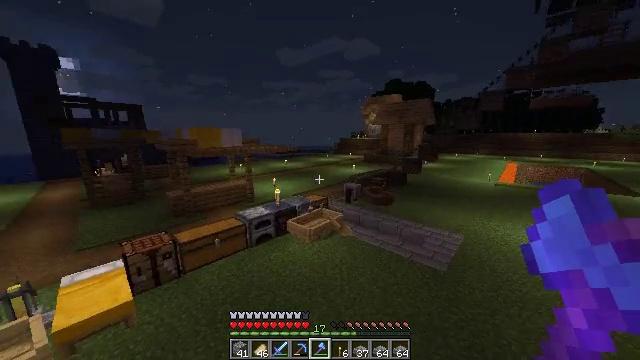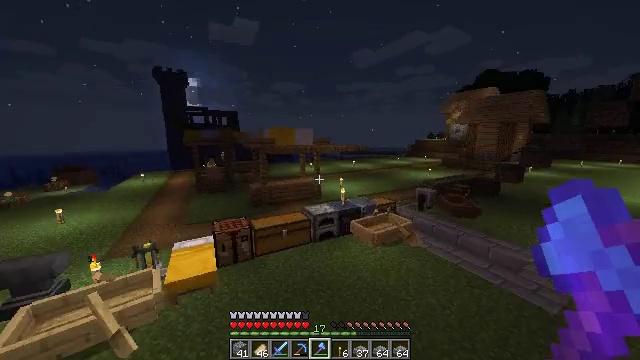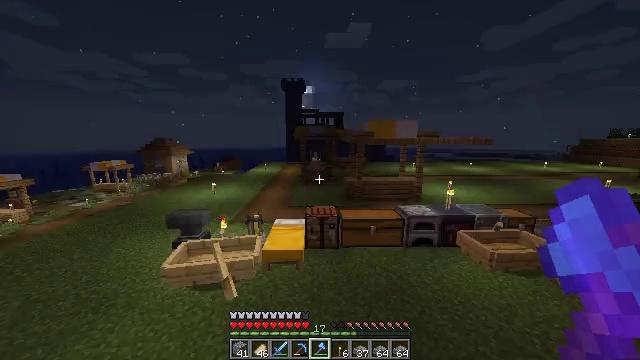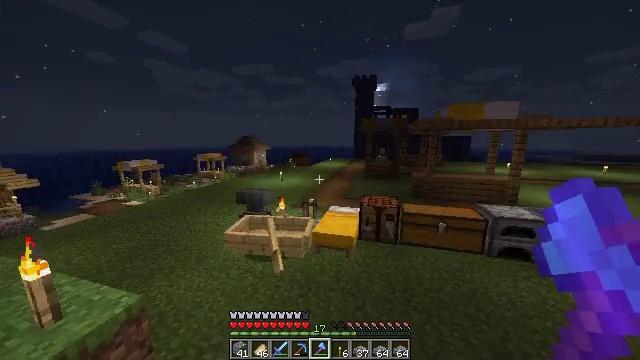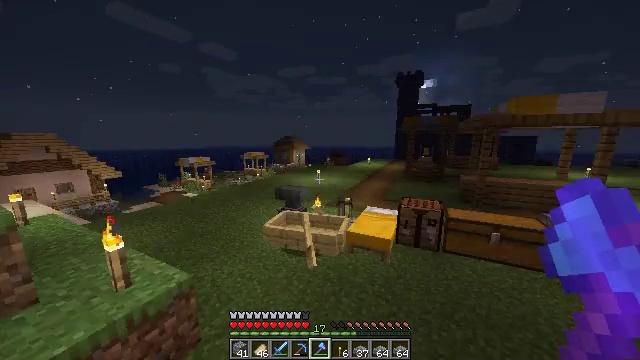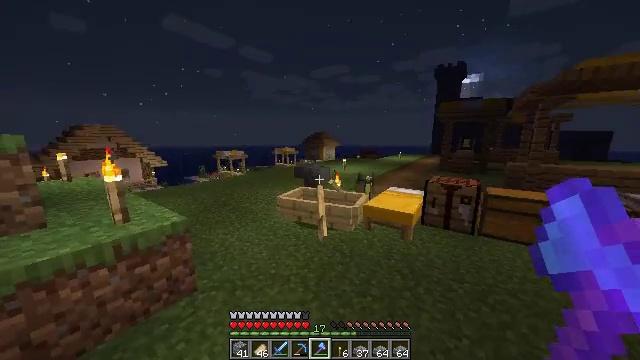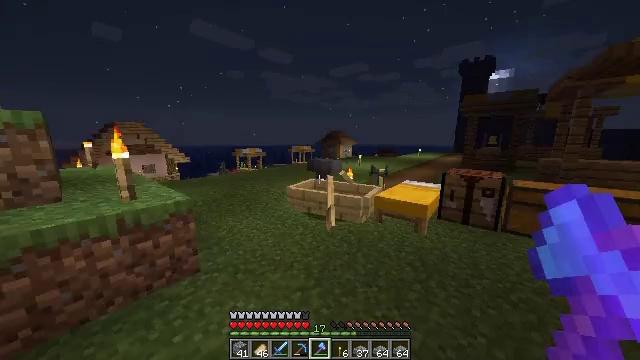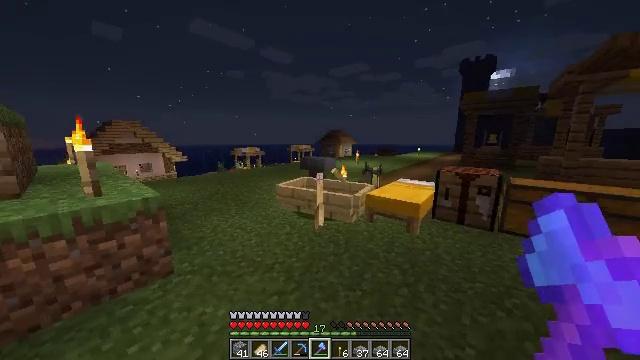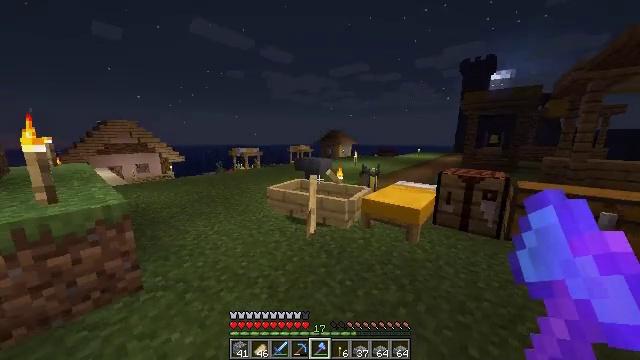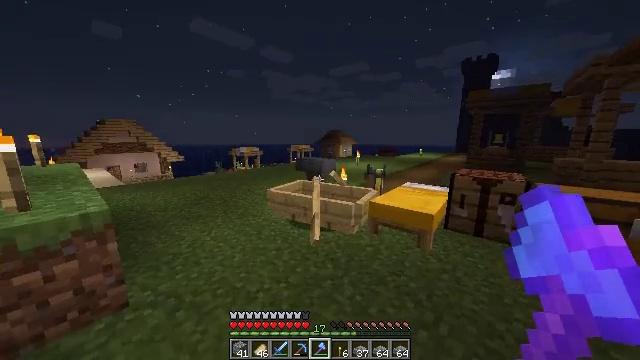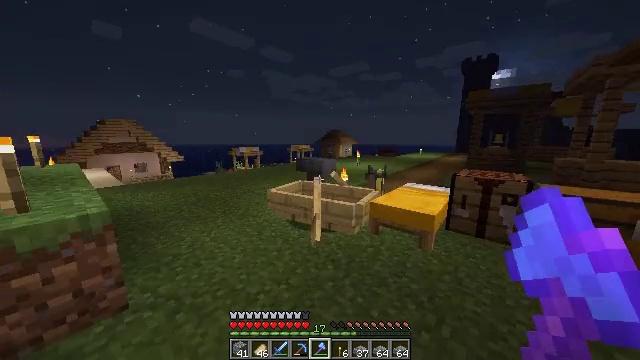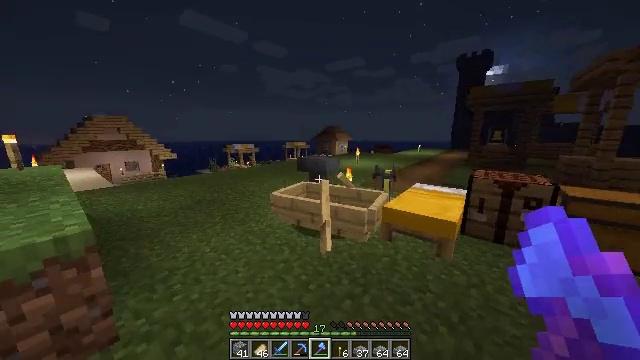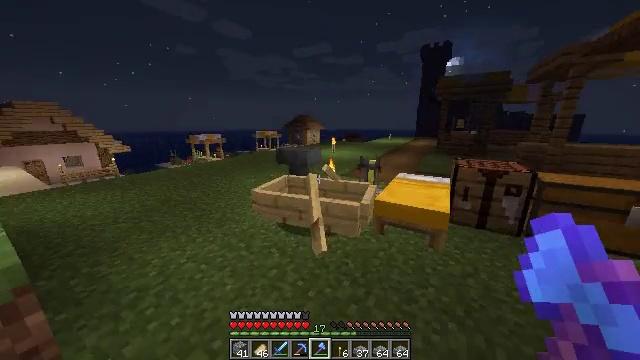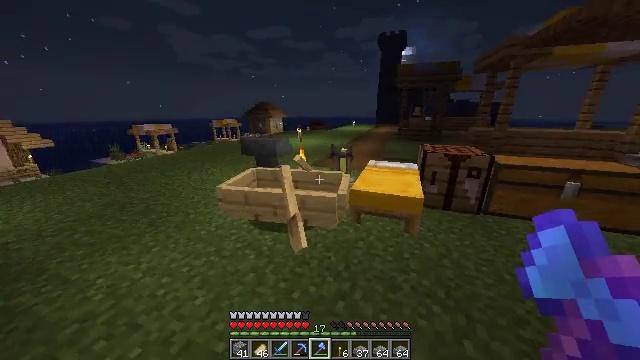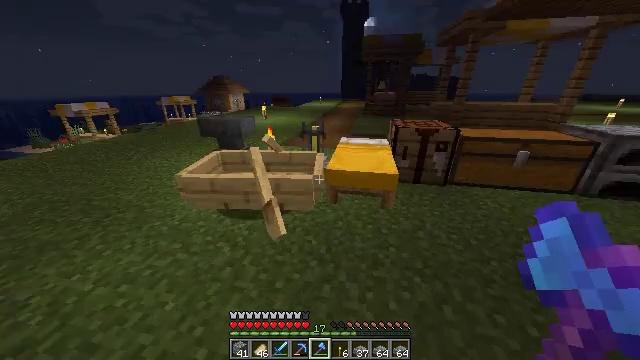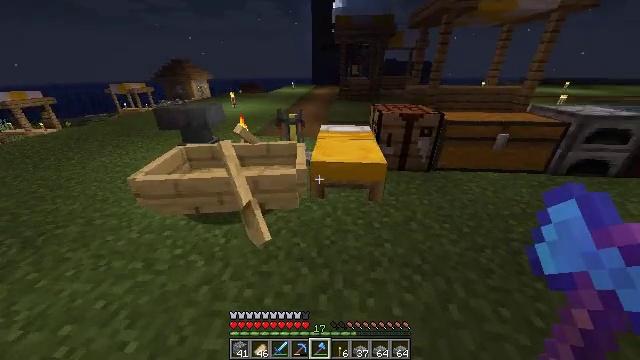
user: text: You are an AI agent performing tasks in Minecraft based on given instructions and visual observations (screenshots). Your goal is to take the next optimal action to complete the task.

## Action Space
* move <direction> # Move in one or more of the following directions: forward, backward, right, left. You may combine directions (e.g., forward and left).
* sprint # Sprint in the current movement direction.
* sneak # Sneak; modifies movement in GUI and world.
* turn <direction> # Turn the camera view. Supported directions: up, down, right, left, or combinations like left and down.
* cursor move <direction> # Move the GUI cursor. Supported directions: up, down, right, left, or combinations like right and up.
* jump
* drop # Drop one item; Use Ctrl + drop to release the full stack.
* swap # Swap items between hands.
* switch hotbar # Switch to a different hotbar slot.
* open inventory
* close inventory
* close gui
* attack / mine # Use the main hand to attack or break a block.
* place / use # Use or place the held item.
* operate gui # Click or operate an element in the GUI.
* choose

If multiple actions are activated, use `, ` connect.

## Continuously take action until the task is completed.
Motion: motion action
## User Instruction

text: Use an oak log to craft oak planks.
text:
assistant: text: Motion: move forward, turn left, jump
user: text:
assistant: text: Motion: move forward, turn left, jump
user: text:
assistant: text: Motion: move forward, turn left, jump
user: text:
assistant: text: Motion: move forward, turn left
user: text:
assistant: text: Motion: move forward, turn left
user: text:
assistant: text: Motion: move forward, turn left
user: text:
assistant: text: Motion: move forward
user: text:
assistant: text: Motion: move forward and move left
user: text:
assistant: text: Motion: move forward and move left
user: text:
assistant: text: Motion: move forward and move left
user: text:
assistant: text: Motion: move forward and move left, turn right
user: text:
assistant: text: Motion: move forward and move left, turn right and down
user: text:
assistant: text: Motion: move forward, turn right and down
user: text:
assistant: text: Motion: move forward, turn right and down
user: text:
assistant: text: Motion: move forward, turn right and down
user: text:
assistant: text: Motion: move forward, turn right and down
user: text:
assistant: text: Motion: move forward, turn right
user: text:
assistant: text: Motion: move forward, turn left and up
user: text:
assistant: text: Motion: turn left and up
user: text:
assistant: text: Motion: turn left
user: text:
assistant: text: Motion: no_op
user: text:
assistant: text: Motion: no_op
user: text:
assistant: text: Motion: use / place
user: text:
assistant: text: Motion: use / place
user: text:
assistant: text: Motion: use / place
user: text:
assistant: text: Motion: no_op
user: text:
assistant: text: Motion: no_op
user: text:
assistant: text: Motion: no_op
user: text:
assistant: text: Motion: no_op
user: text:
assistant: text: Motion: open gui